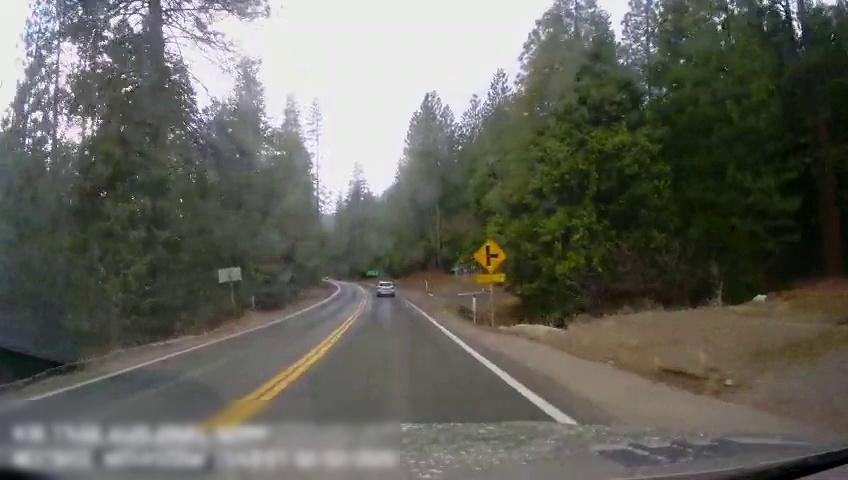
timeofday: Day
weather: Sunny
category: Drivable Space
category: Vehicles | SUV
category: Lanes | Current Lane
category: Lanes | Current Lane
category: Lanes | Opposite Lane
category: Lanes | Opposite Lane
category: Traffic | Signs
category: Traffic | Signs
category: Traffic | Signs